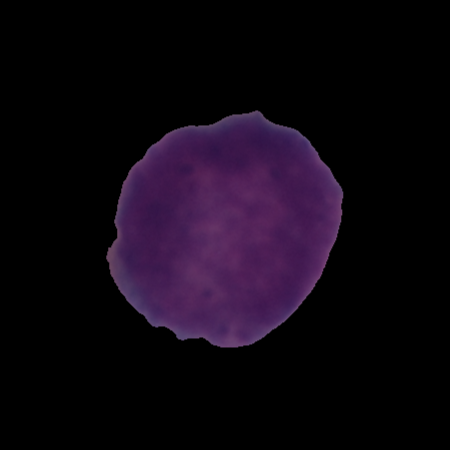
Label: cancer